RGB frame:
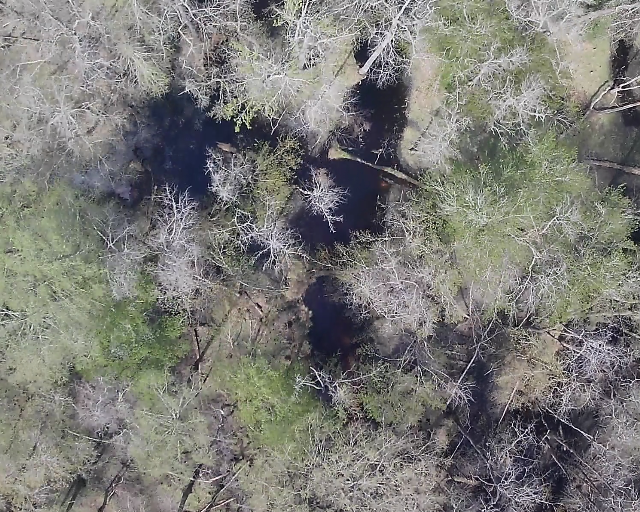
Thermal frame:
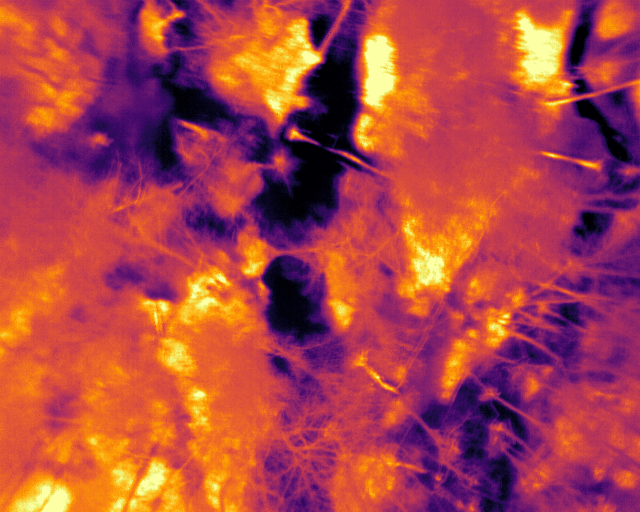
Captured: 2026-02-26 03:46:06
Pixels at or above 80 °C: 0 (fraction of frame: 0)